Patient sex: M
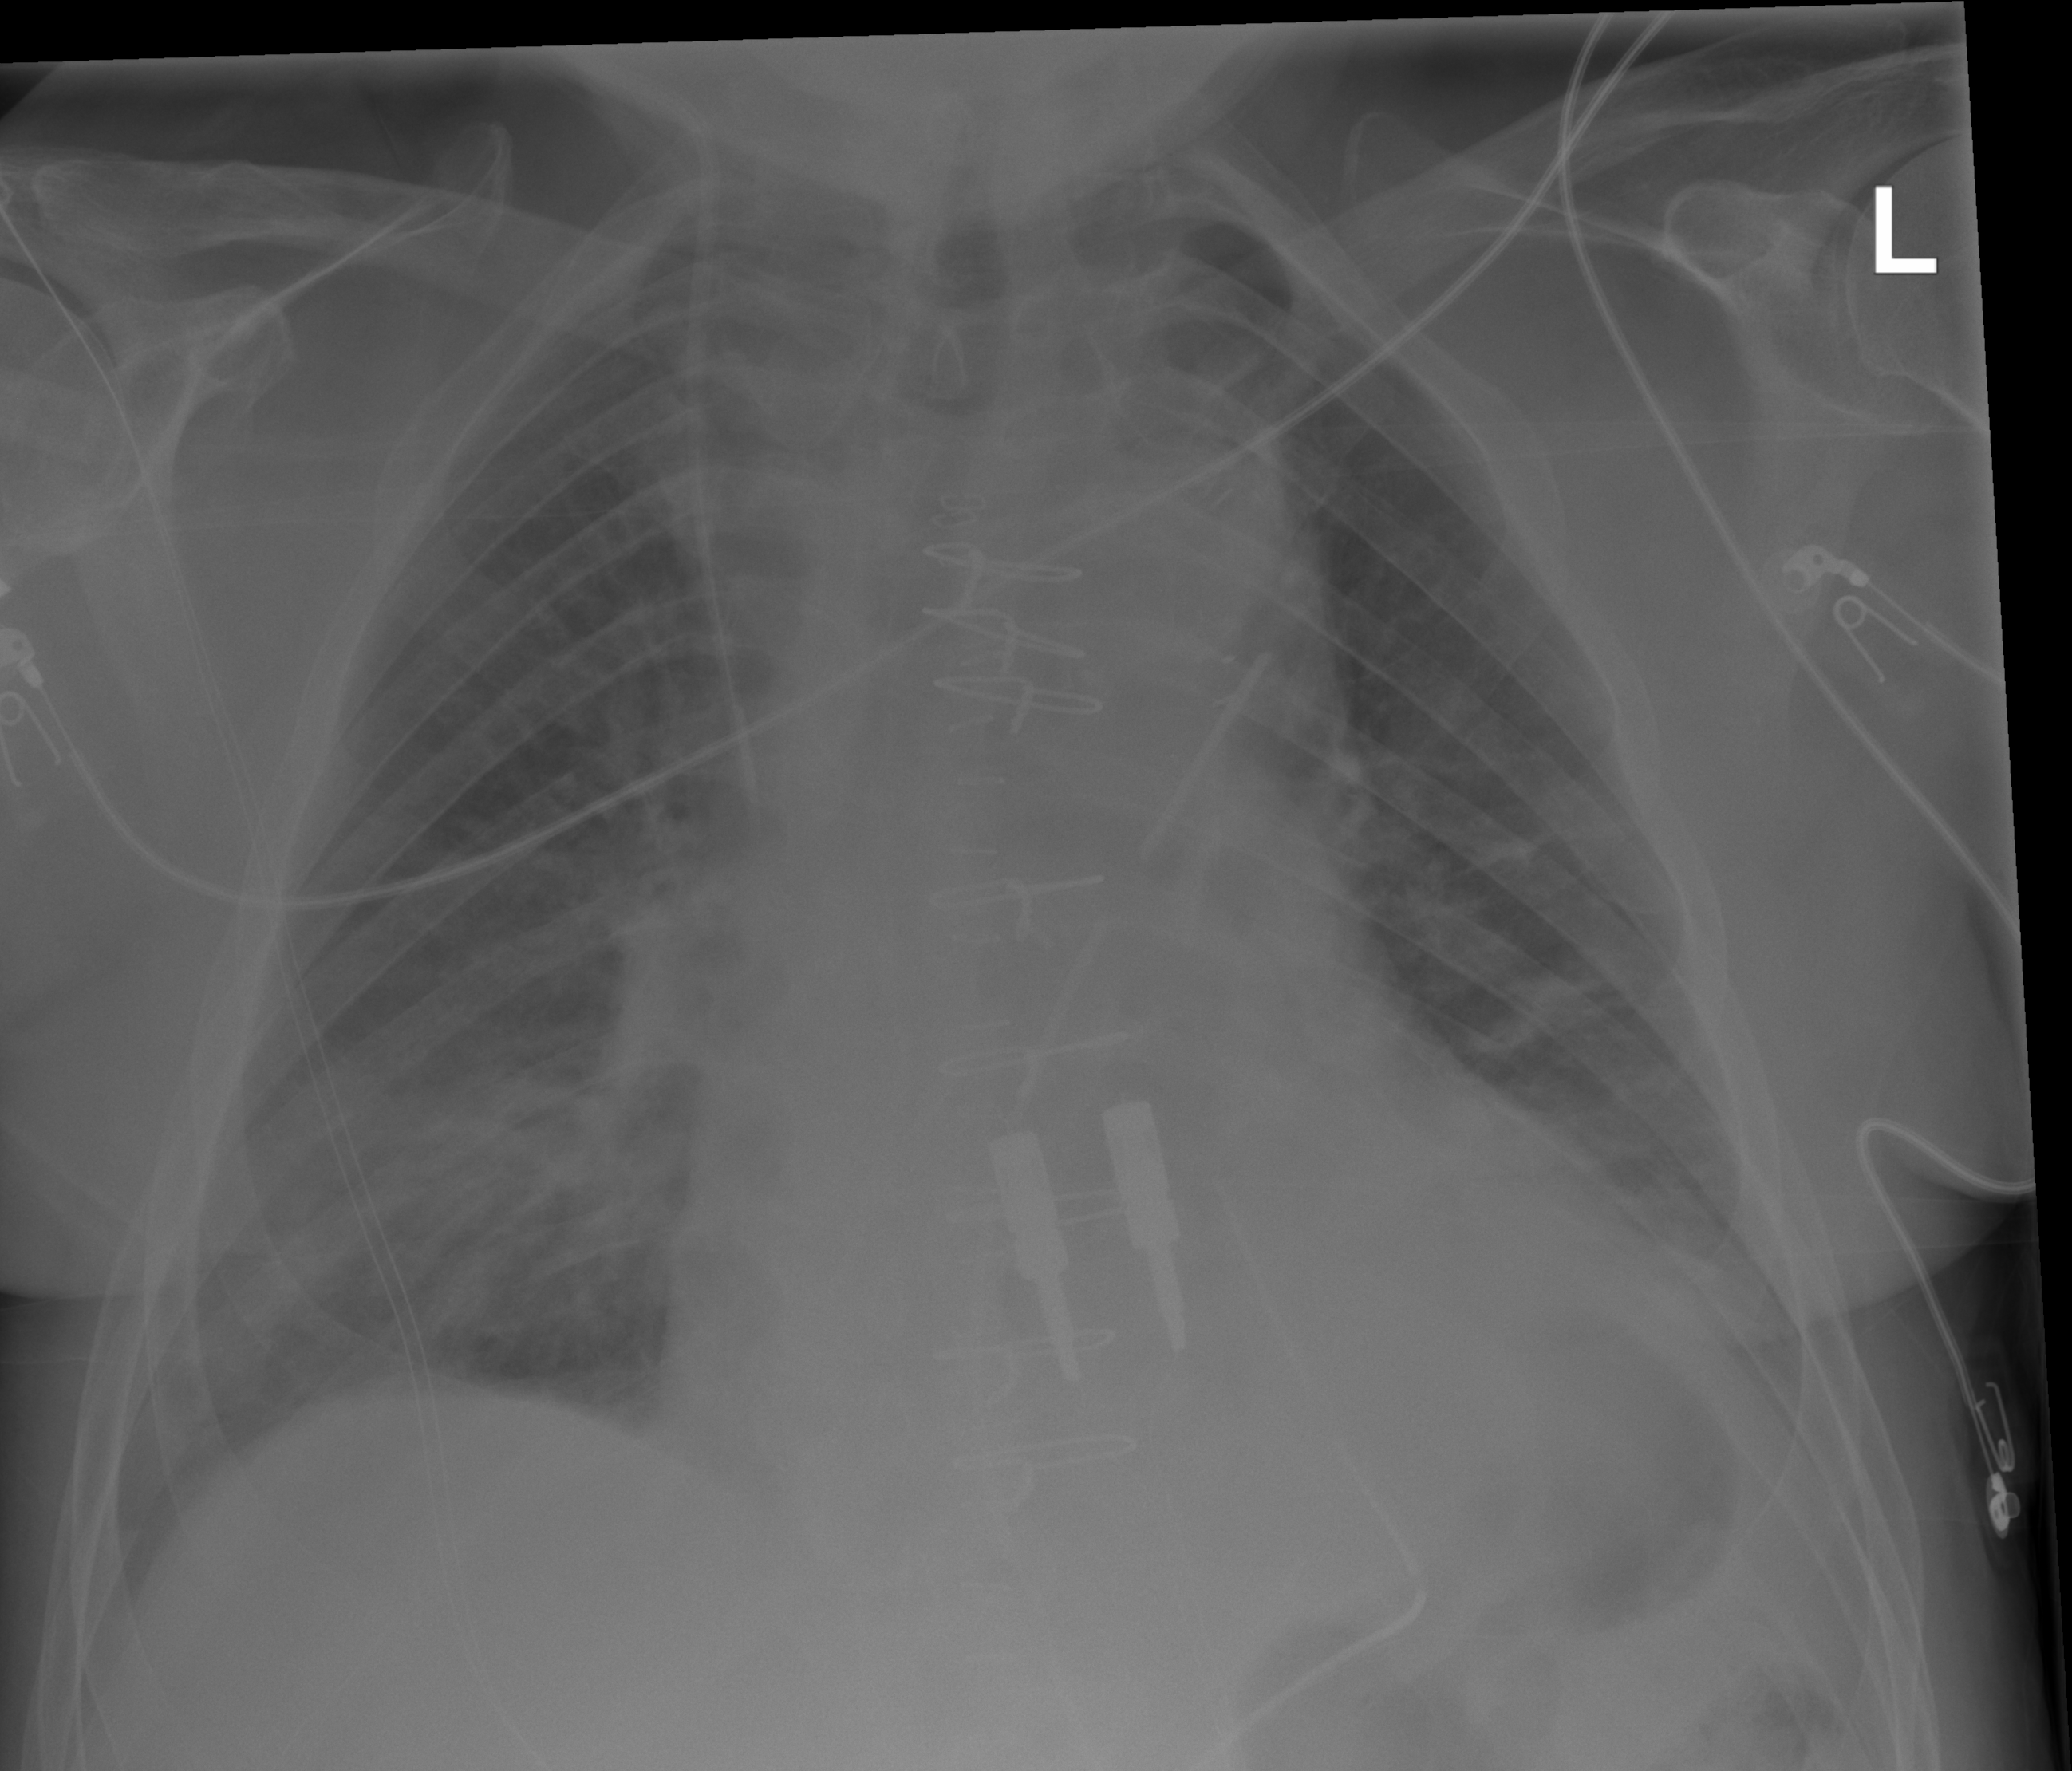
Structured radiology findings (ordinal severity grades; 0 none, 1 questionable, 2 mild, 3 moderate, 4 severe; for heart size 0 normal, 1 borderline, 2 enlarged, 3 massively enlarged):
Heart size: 2
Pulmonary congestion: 0
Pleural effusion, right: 0
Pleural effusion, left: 2
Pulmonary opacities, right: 2
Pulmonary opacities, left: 0
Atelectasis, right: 2
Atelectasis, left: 0